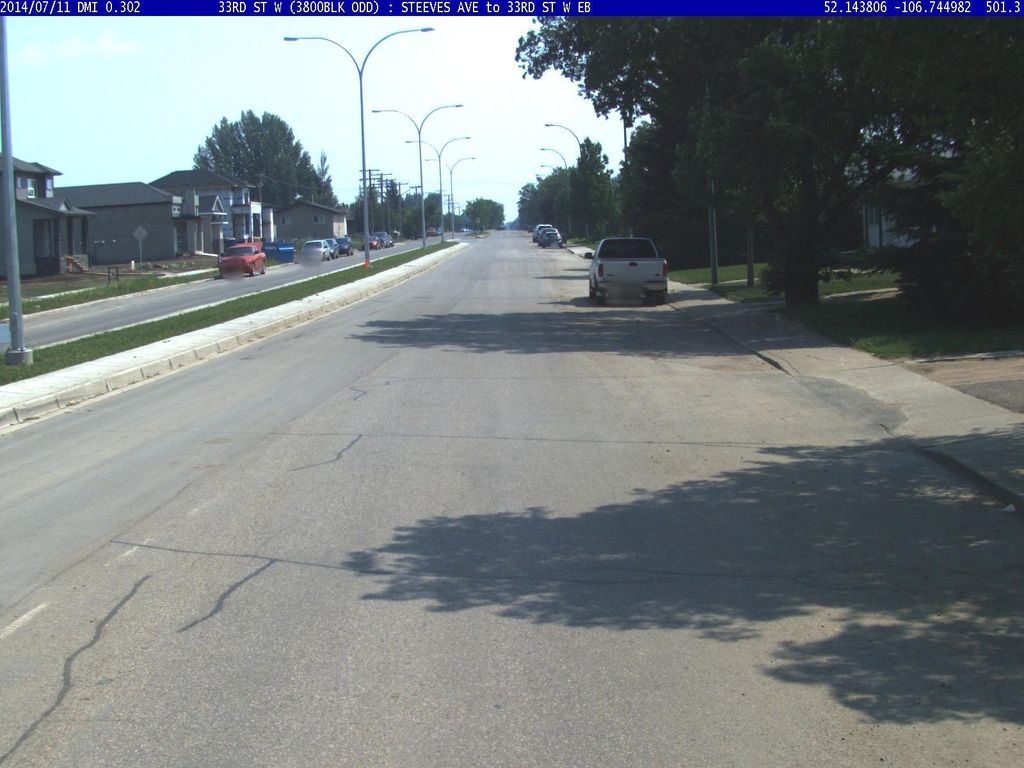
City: saskatoon